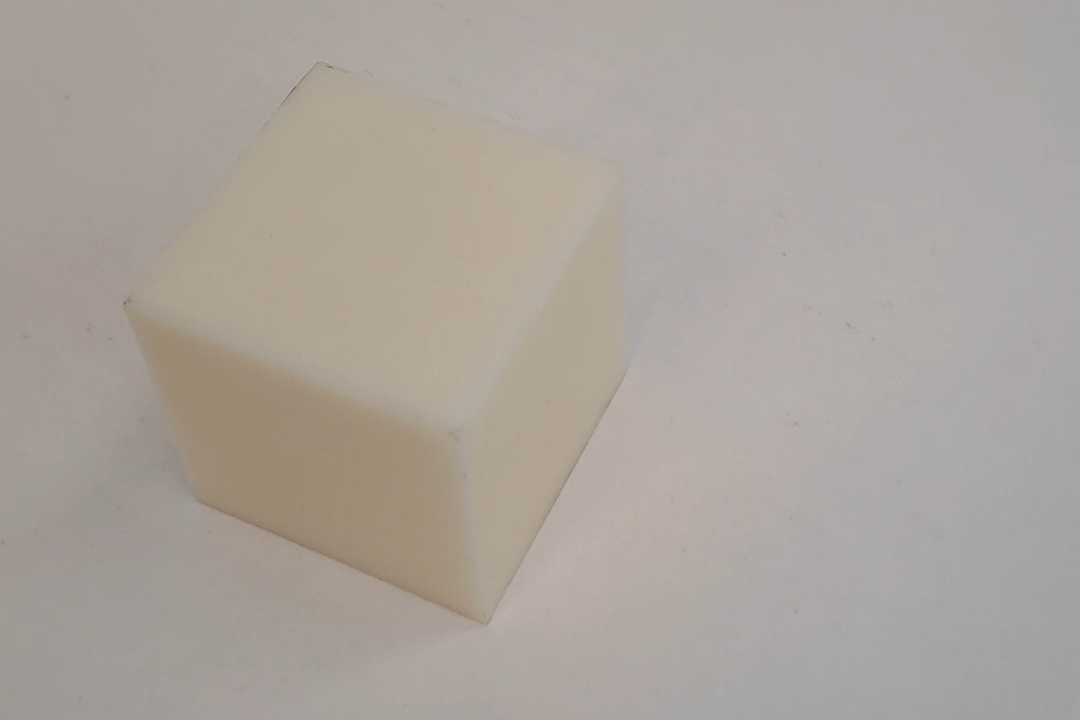
Label: Cuboid